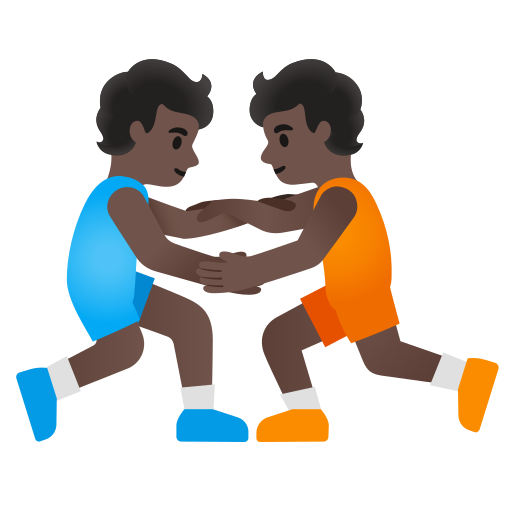
Emoji: 🤼🏿